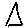
Label: triangle